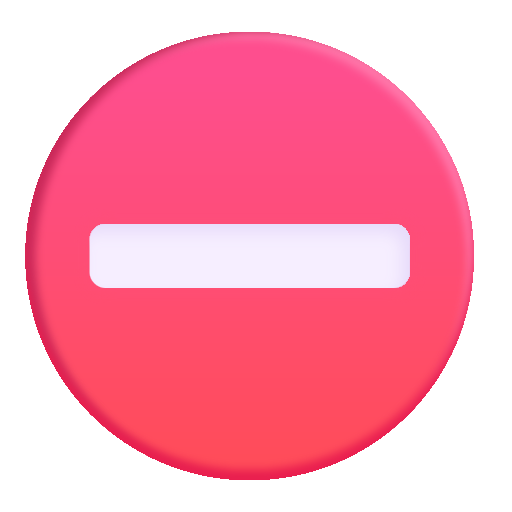
no entry color